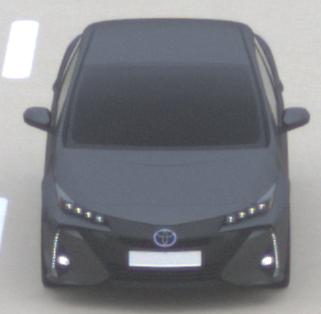
Make: Toyota
Model: Prius 1.8 Plug-In Hybrid
Detailed model: Prius (XW5) Plug-In
Model produced from: 2019/07
Model produced until: 2020/07
Doors: 5
Color: gray
Road condition: dry road
Daytime: morning or afternoon
Contrast: low contrast